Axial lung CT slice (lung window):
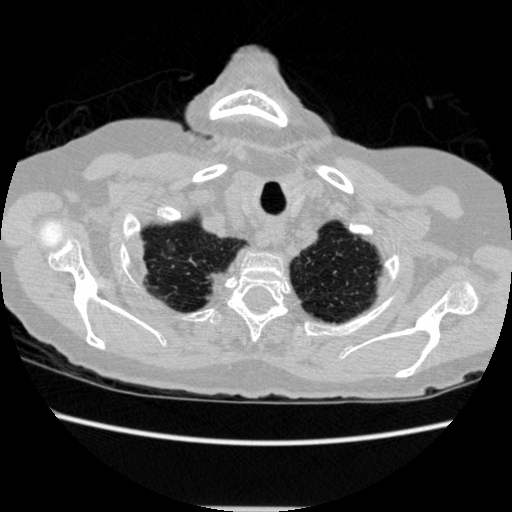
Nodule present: no